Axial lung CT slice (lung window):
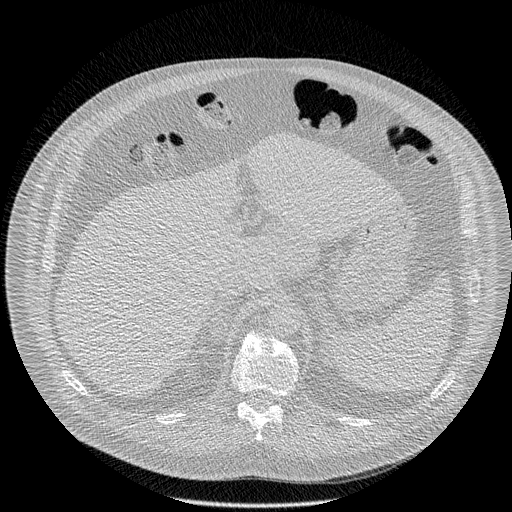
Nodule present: no